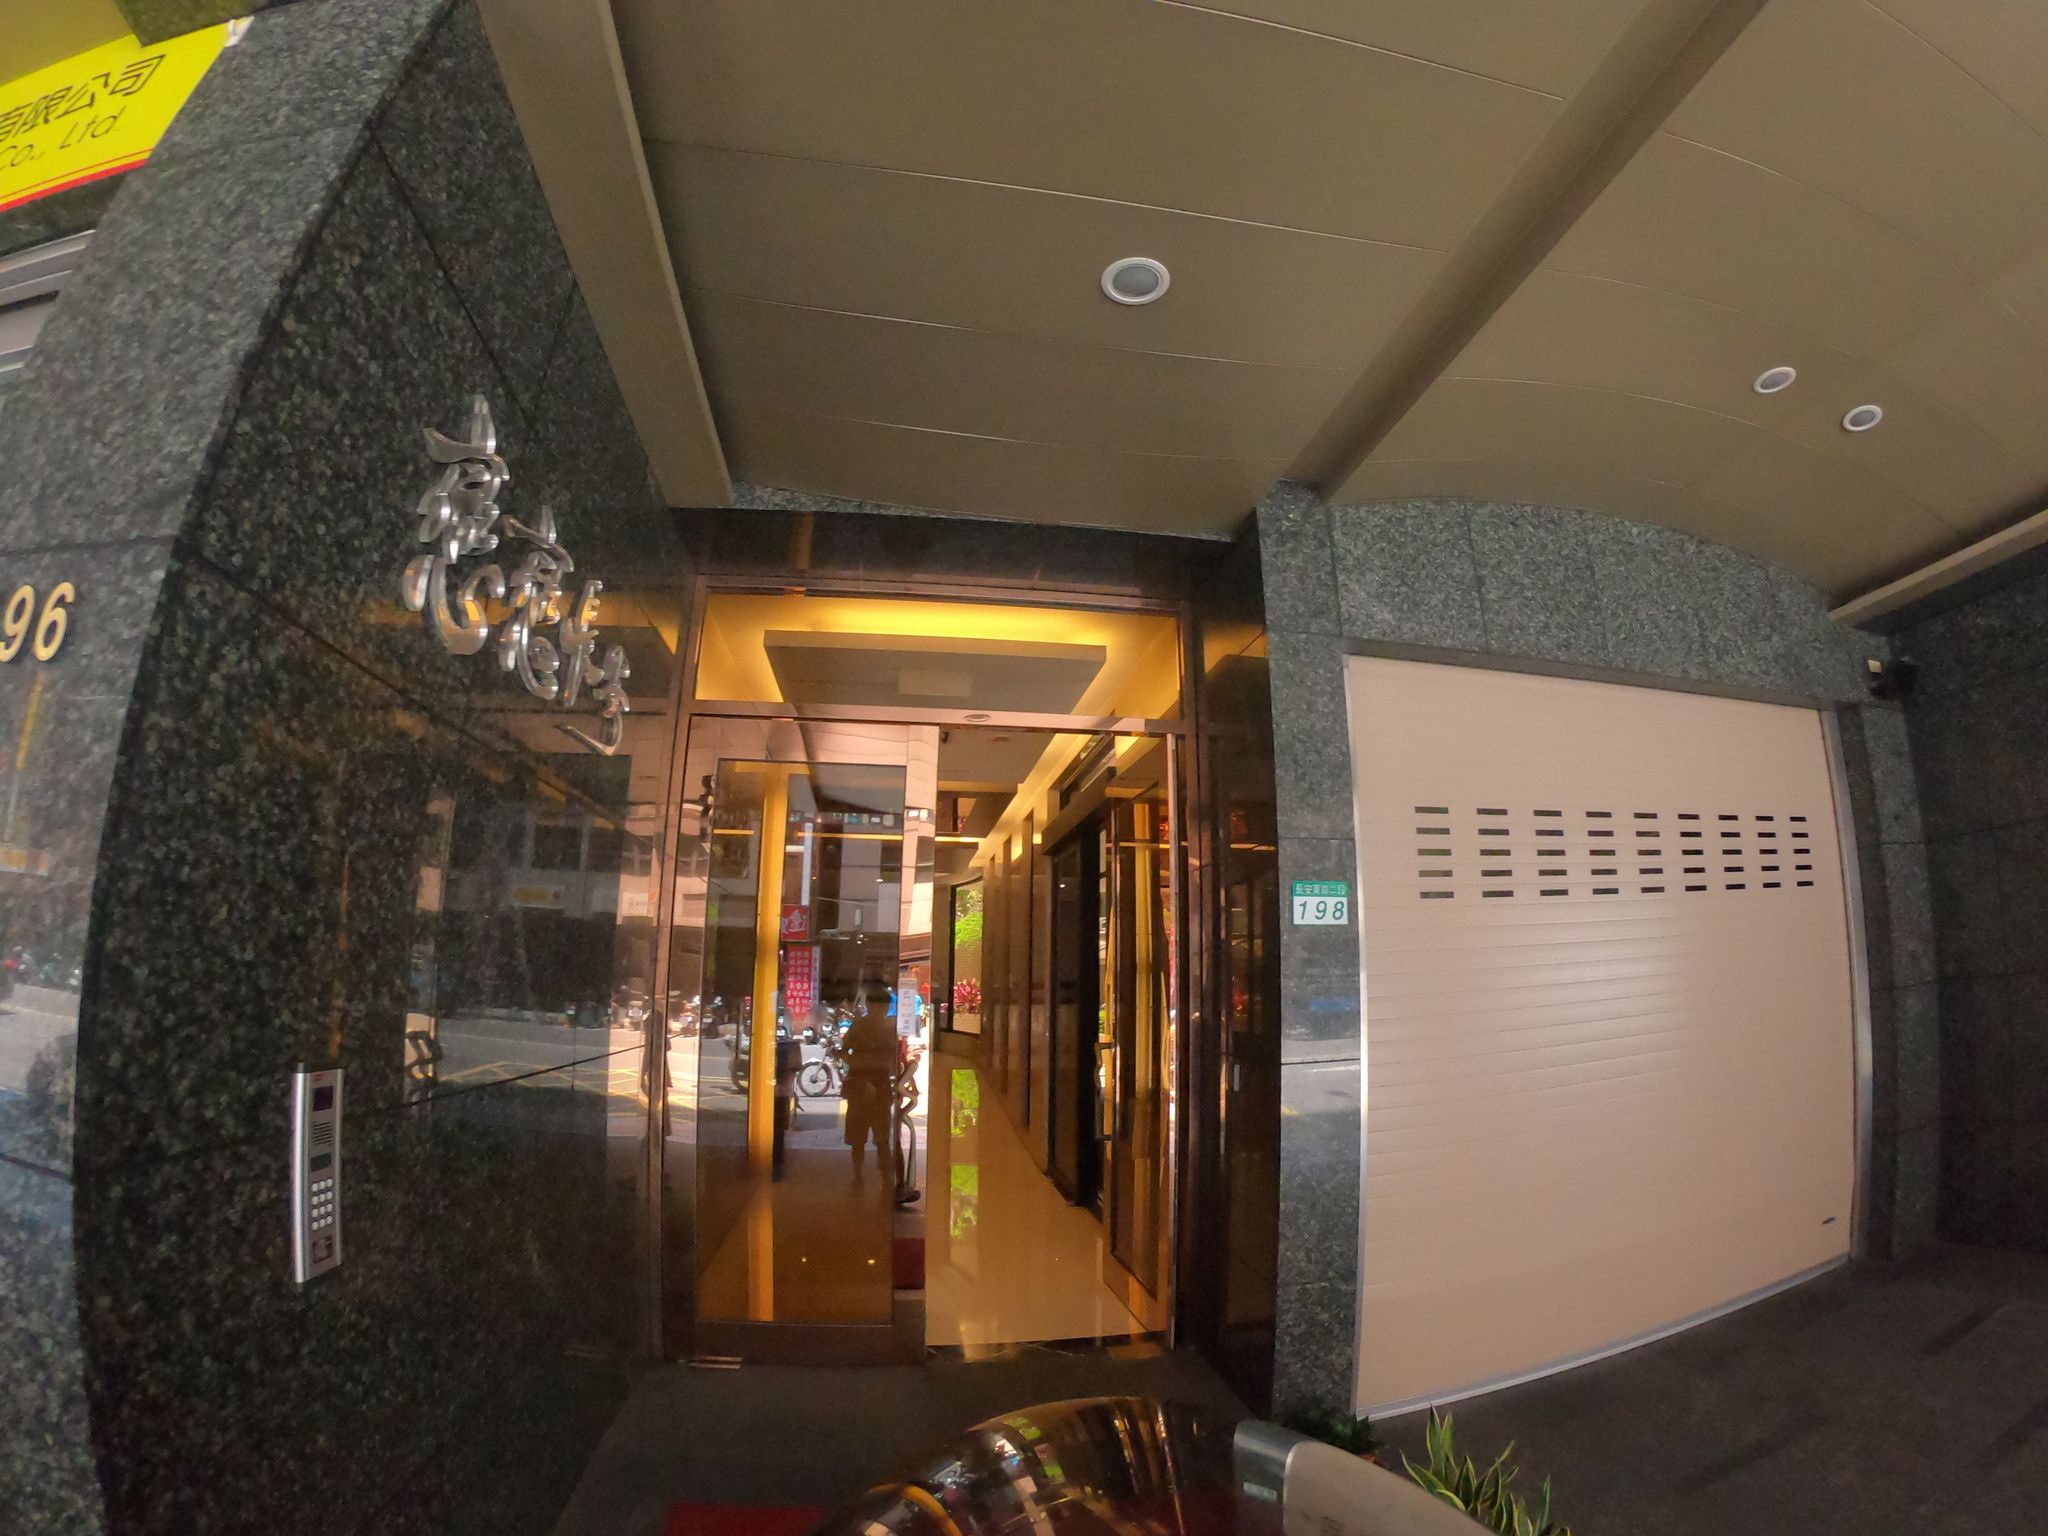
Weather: clear
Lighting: night
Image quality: slightly poor
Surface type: walking surface
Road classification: footway
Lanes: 2
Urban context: urban centre
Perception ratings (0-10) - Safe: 1.52, Lively: 7.55, Beautiful: 1.99, Boring: 1.11, Depressing: 5.67, Wealthy: 5.9